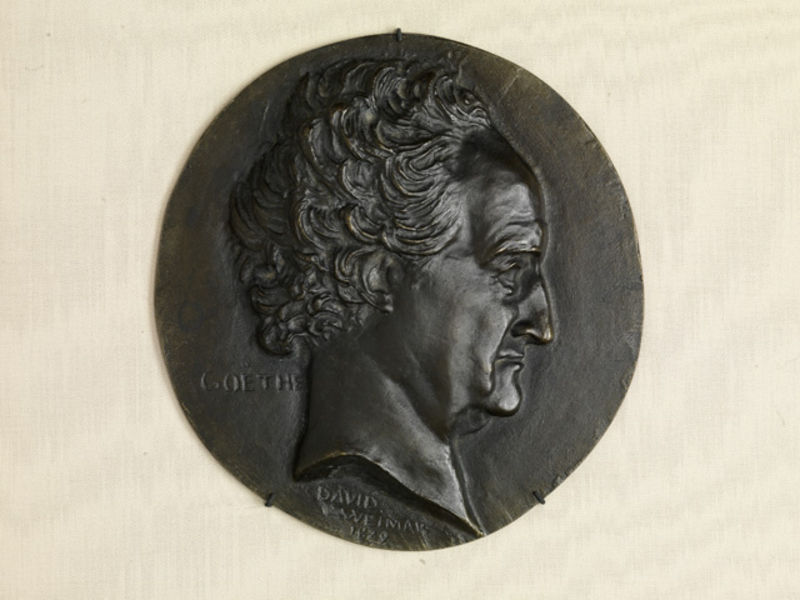
Titel: Johann Wolfgang von Goethe
Künstler: Pierre-Jean David d'Angers
Standort: Karlsruhe
Institution: Staatliche Kunsthalle Karlsruhe
Schlagwörter: dunkel, kopf, mann, braun, frisur, haar, mund, nase, ohr, profil, schwarz, stirn, blick, alt, wand, augen, falten, geschichte, gesicht, lang, silber, tot, bildnis, hals, portrait, porträt, signatur, auge, haare, person, kinn, locken, ohren, kreis, rund, statue, relief, farbig, schrift, seitlich, wellen, signiert, ausdruck, romantik, erhaben, dichter, ernst, büste, datum, seitenansicht, glänzend, metall, bronze, plastik, foto, eisen, medaillon, geld, ideal, hakennase, kupfer, seite, wagner, weimar, buchstaben, plakette, hohe stirn, schriftsteller, denker, schiller, medallie, gravur, römer, halbprofil, doppelkinn, medallion, antlitz, medaille, siegel, goethe, david, guss, klassik, gegenstand, johann, republik, prägung, münze, von, johann wolfgang von goethe, datiert, medaillie, bronce, wolfgang, gedenk, davis, halbreleif, head, 1429, fronze, augen falten, 1779, weimer, grafur, coin, 1479, göte, länzend